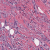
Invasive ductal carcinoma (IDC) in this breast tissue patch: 1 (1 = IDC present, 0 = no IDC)